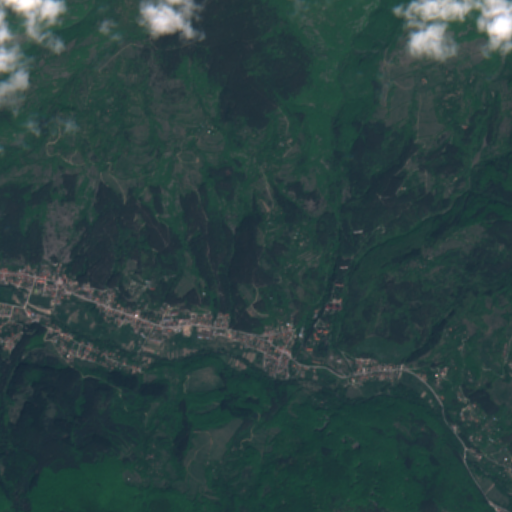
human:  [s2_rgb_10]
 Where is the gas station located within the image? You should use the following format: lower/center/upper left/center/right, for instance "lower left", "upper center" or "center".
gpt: The gas station is located in the center of the image.
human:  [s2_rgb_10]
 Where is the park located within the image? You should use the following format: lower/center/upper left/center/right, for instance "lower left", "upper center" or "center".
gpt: The park is located in the center left of the image.
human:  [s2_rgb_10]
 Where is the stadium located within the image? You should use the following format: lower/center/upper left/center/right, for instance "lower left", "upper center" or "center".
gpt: The stadium is located in the center left of the image.
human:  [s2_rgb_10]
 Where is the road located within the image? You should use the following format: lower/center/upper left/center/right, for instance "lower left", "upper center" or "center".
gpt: There is no road in the image.